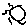
Label: sun